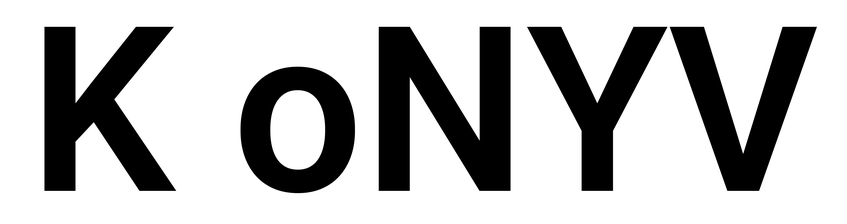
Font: Roboto_SemiBold